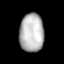
Tissue: prostate
Cell type: Fibroblasts
Senescence score: 0.7634
Nuclear area (px): 908
Mean DAPI intensity: 184.012